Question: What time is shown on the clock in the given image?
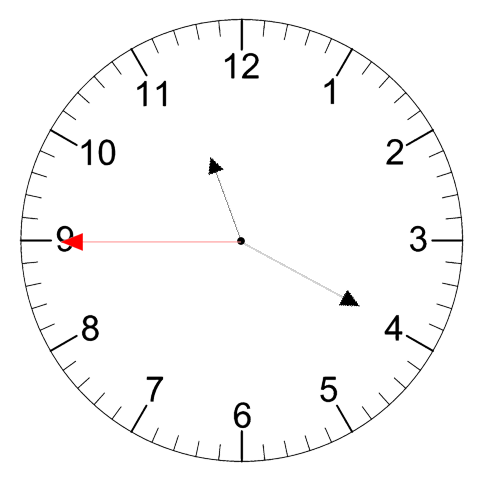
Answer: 11:19:45